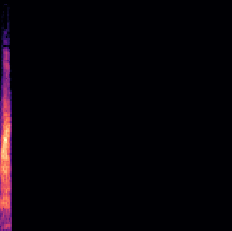
Sound class: Frog